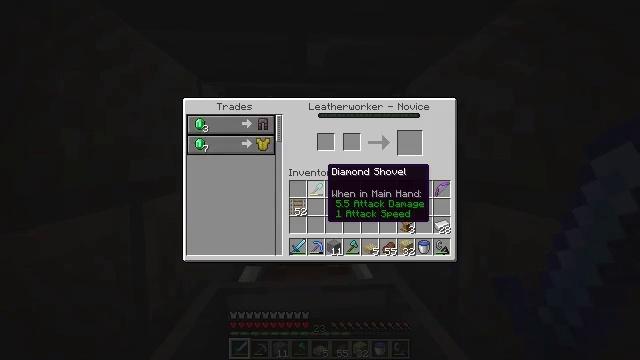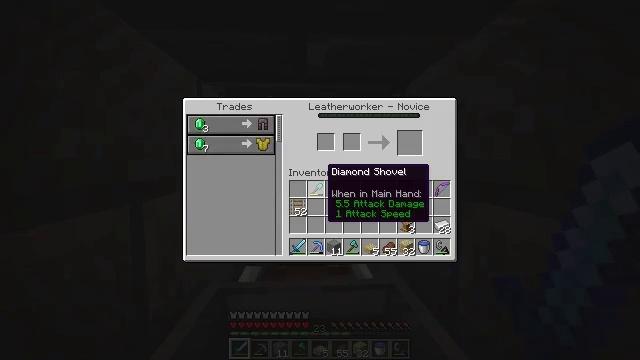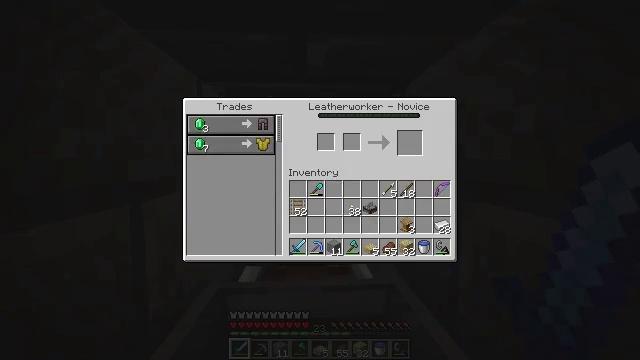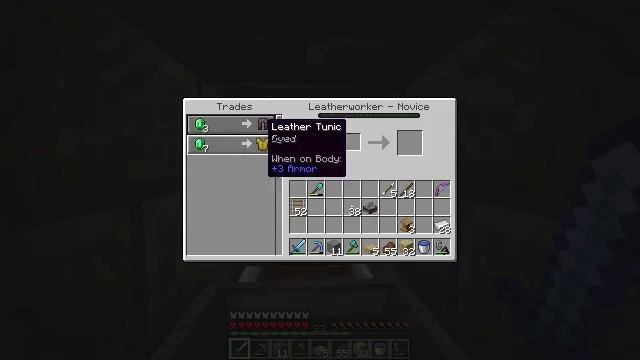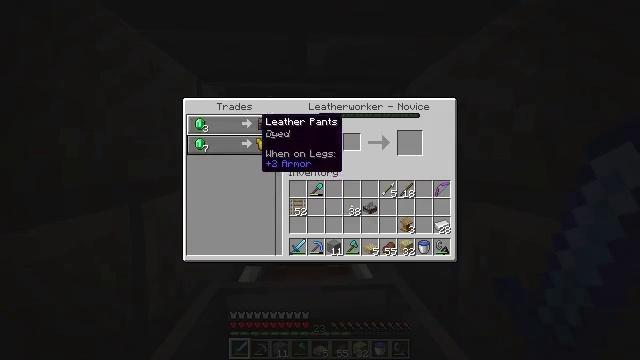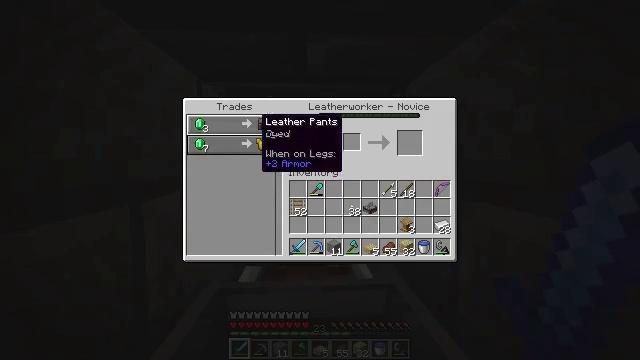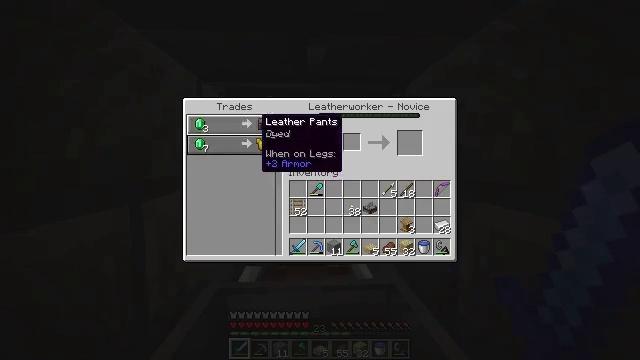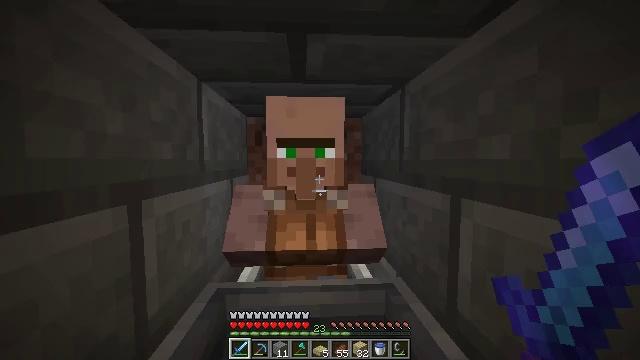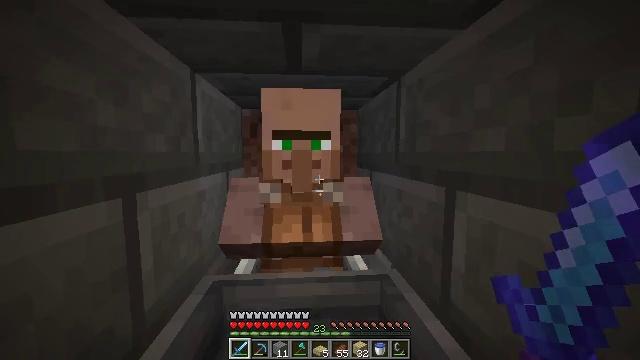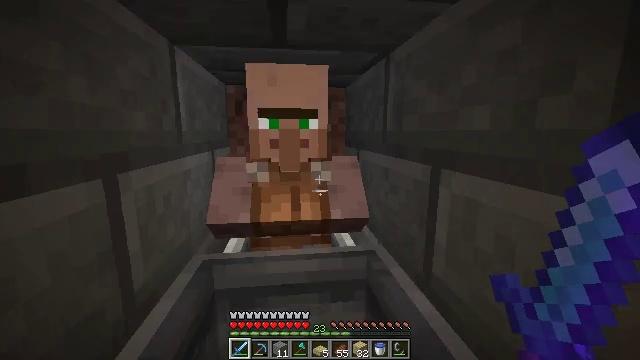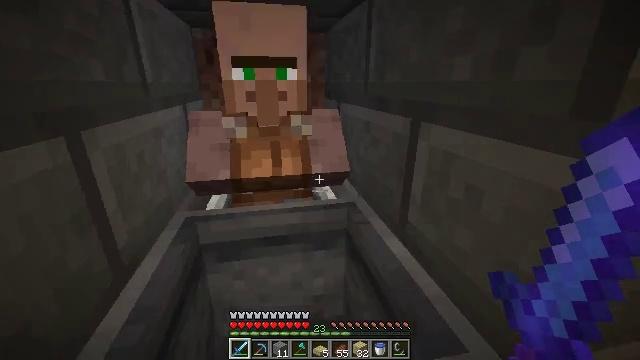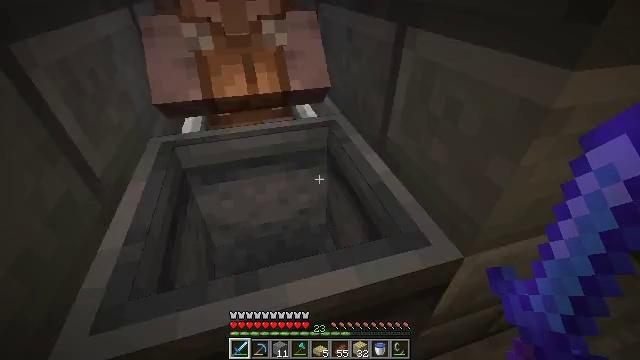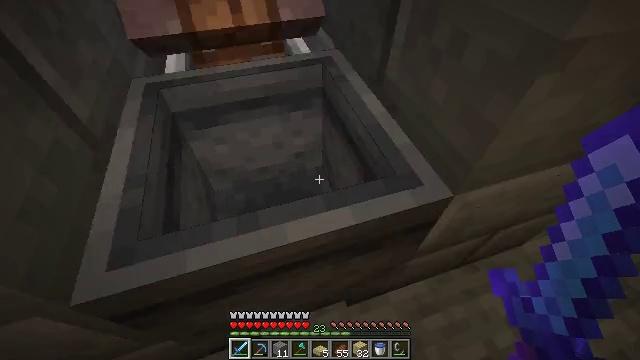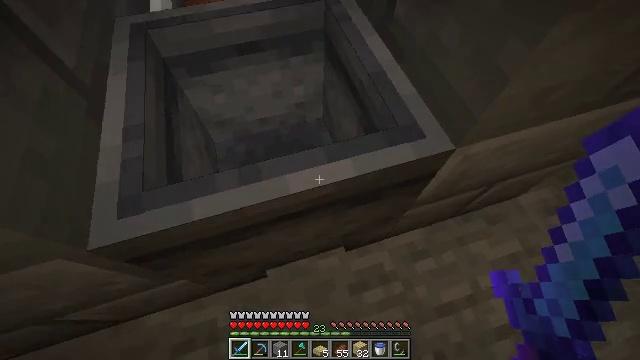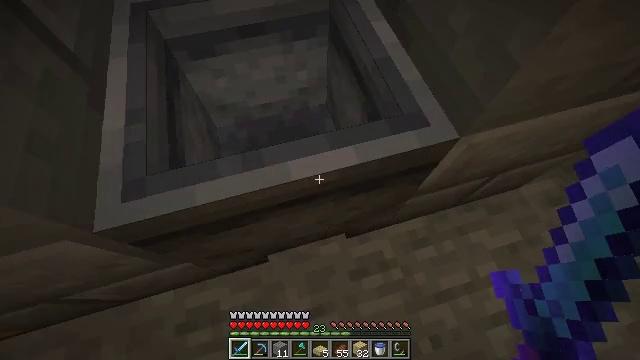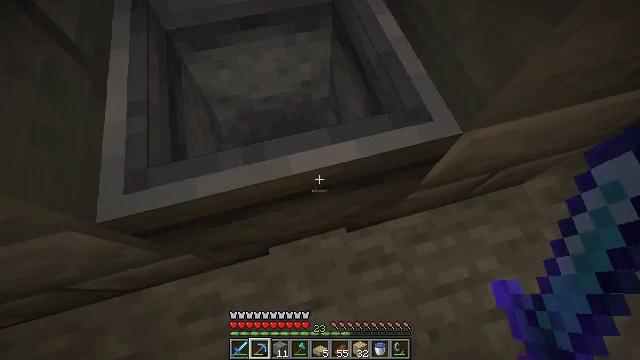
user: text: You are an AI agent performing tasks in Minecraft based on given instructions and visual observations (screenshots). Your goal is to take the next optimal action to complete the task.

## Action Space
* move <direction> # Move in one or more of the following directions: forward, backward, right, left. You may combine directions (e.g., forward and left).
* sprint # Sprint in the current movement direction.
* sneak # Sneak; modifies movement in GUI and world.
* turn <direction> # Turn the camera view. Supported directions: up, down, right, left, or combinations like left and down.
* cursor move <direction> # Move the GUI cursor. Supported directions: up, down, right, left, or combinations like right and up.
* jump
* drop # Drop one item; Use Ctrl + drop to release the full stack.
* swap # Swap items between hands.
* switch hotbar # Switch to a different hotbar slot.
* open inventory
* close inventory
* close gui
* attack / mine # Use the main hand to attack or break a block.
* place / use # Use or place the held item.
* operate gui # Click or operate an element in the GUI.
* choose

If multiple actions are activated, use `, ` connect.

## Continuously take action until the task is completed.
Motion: motion action
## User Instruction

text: Gather the cauldron for reuse.
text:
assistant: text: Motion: no_op
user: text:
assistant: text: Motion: turn left and up
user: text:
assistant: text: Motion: turn left and up
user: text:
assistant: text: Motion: no_op
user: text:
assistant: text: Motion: no_op
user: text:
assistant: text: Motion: no_op
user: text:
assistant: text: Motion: no_op
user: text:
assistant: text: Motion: turn down
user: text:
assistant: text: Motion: turn right and down
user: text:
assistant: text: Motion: turn right and down
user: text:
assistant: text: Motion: turn right and down
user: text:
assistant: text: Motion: turn right and down
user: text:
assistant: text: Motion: turn down
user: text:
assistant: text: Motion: turn left and down
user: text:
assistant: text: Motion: turn down, switch to hotbar 2
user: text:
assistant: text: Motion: switch to hotbar 2
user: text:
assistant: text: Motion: switch to hotbar 2
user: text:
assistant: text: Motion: turn left
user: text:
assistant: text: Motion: turn left and up
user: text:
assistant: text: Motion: turn left
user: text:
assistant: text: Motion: attack / mine
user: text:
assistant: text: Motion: attack / mine
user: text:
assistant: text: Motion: attack / mine
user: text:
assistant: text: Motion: attack / mine
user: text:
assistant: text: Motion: attack / mine
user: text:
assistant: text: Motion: no_op
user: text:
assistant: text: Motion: no_op
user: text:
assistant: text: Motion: no_op